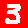
Digit: 3